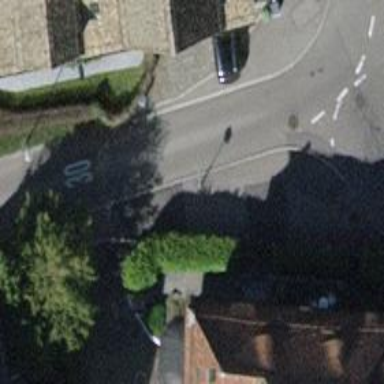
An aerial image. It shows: Asphalt sidewalk along the footway.